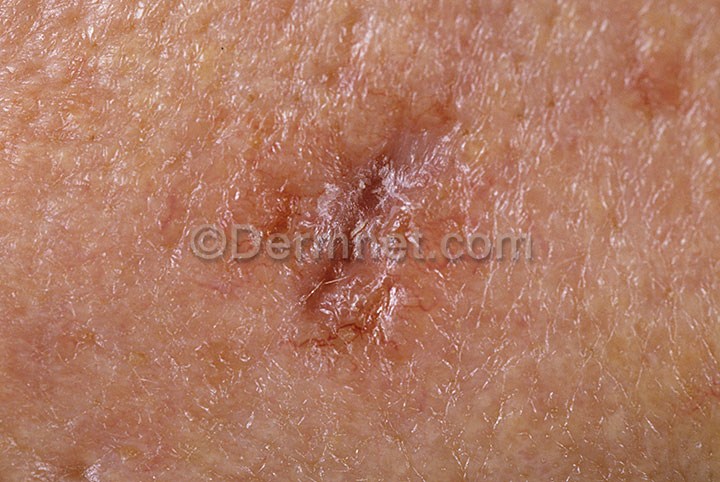
Disease: Seborrheic Keratoses and other Benign Tumors